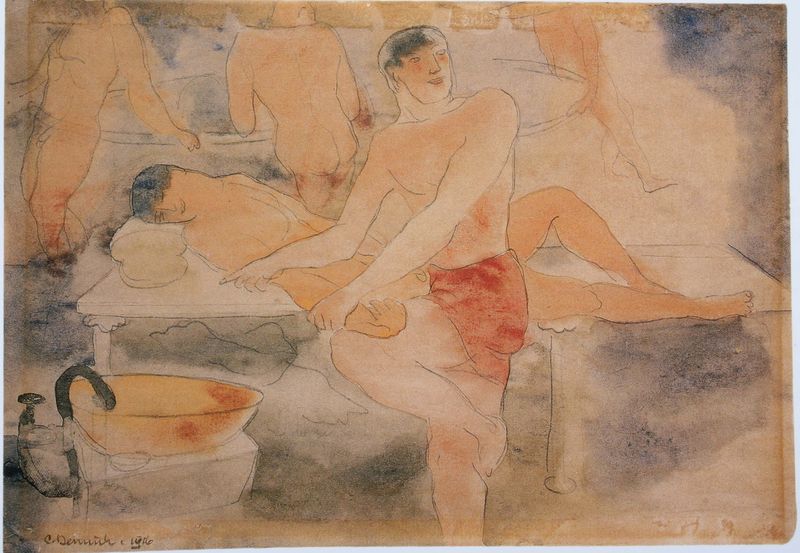
Titel: Turkish Baths with Self-Portrait
Künstler: Charles Demuth
Institution: (Privatsammlung)
Schlagwörter: akt, blau, hand, kopf, körper, mann, nackt, schlaf, wasser, weiß, akte, aquarell, baden, badende, sitzen, braun, frau, grau, haar, männer, orange, rücken, skizze, tisch, zeichnung, rot, tuch, beige, malerei, halten, inkarnat, schale, schüssel, stehen, signatur, boden, paar, rosa, bassin, hintern, papier, liegen, jungen, knaben, hitze, dunst, nebel, wasserfarbe, bank, dampf, luft, kissen, handtuch, freude, wei, bad, waschen, heiss, becken, konturen, bleistift, entwurf, studien, wanne, wasserhahn, liege, hüfte, männder, hahn, wasserbecken, therme, coloriert, genital, lendenschutz, liegender, pumpe, dampfbad, sauna, liegender akt, hamam, kranen, massage, türkisches bad, hammam, po, 1920, badhaus, männerbad, basd